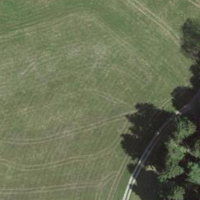
EUNIS habitat code: 25
Species observed at this site:
Equisetum telmateia